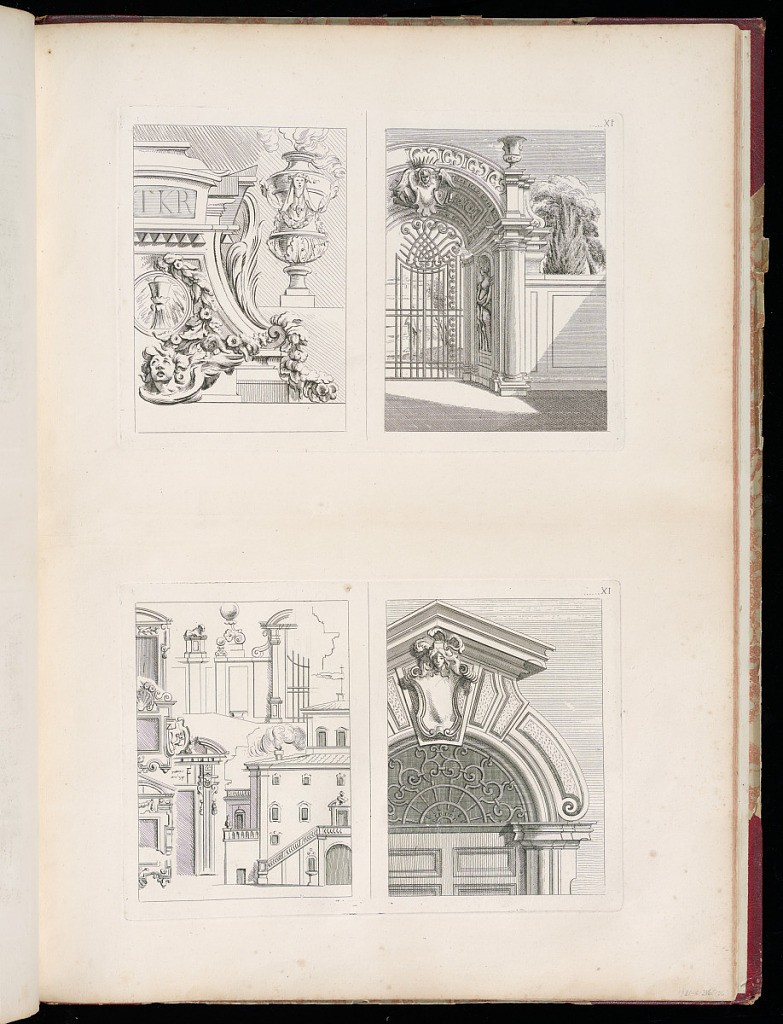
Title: Designs After Architecture
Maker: Gilles-Marie Oppenord, French, 1672–1742
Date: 1749-1761
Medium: Etching and engraving on laid paper
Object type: Bound print
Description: Page printed with two plates (each divided into two) depicting architecture fragments, including pediments, facades, vases, and a gate. Both plates are numbered, neither are signed.